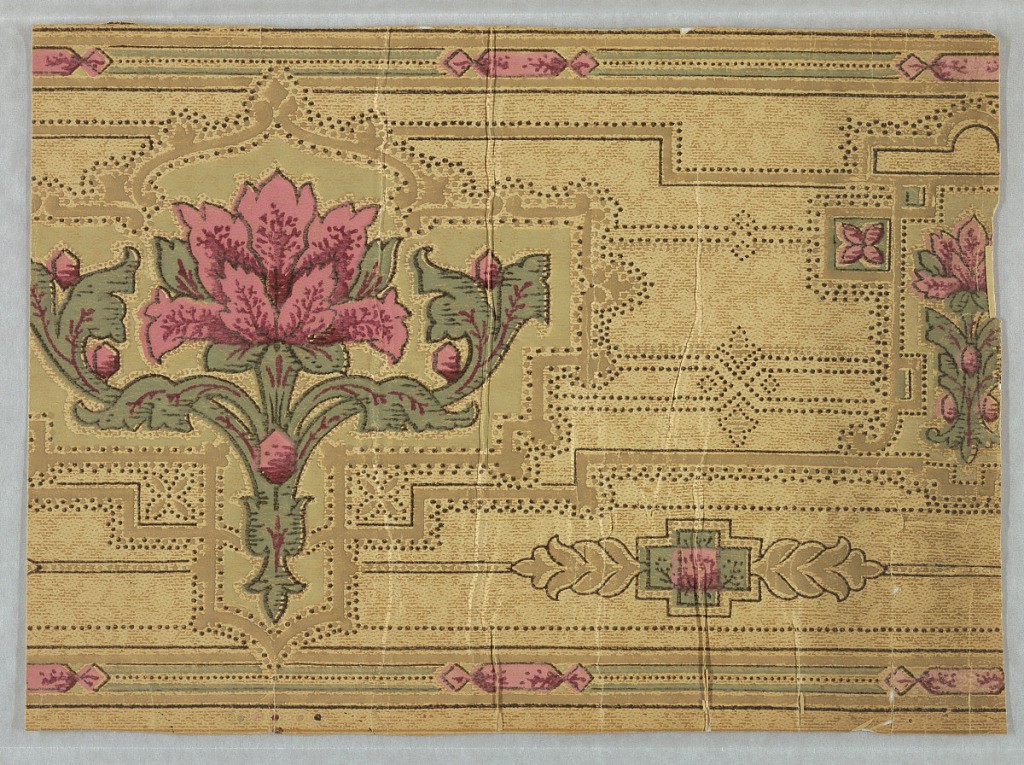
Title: Frieze
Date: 1890–1920
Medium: Machine-printed
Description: Stylized floral motif, with large-scale flower alternating with smaller floral motif. Printed in rust-color, green and browns on patterned background.